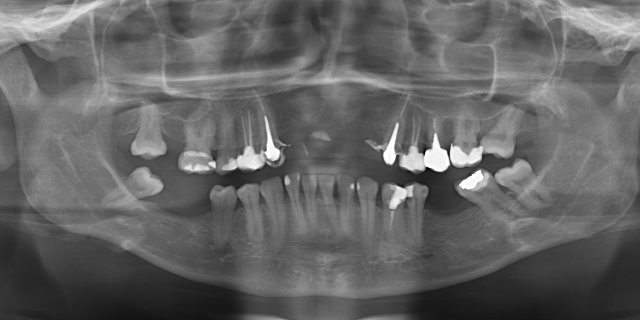
adult